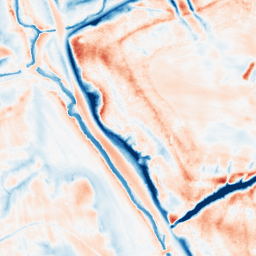
Category: edge_preserving
Decomposition family: guided
Decomposition parameters: radius: 8
eps: 1
Upsampling method: sinc_hamming
Upsampling parameters: scale: 2
kernel_size: 4
Upsampling scale: 2